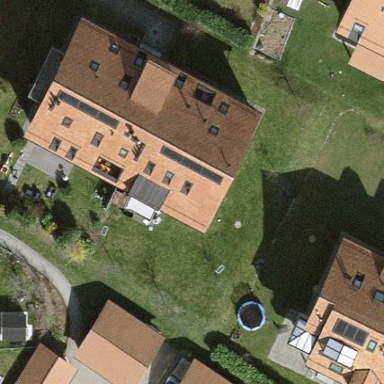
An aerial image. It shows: Residential building.